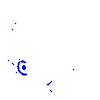
Particle: proton